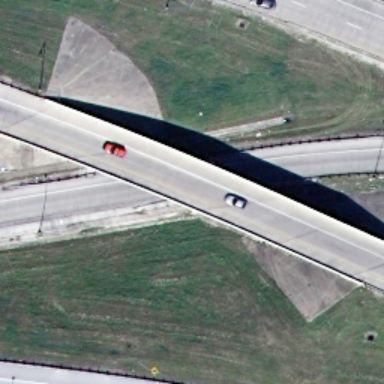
An overpass with a road go across another one diagonally .